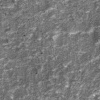
Atmospheric dust classification: not_dusty